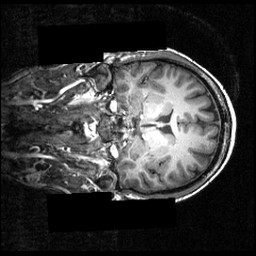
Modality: T1w
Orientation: coronal
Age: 26
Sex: male
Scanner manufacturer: siemens
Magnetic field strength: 3.951 T
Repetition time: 1.5 s
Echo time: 0.00335 s